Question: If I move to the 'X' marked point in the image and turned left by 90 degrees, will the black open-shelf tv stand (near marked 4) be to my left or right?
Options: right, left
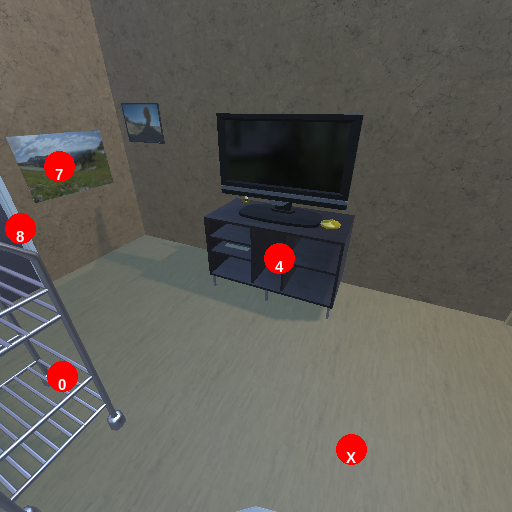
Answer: right